I will show an image sequence of human cooking. I have annotated the images with numbered circles. Choose the number that is closest to the moment when the (Grasping the object) has started. You are a five-time world champion in this game. Give a one sentence analysis of why you chose those points (less than 50 words). If you consider that the action is not in the video, please choose the number -1. Provide your answer at the end in a json file of this format: {"points": []}
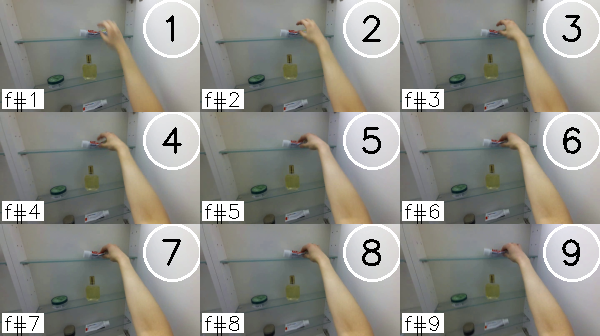
Frame 5 shows the clearest moment of hand-object contact.
{"points": [5]}